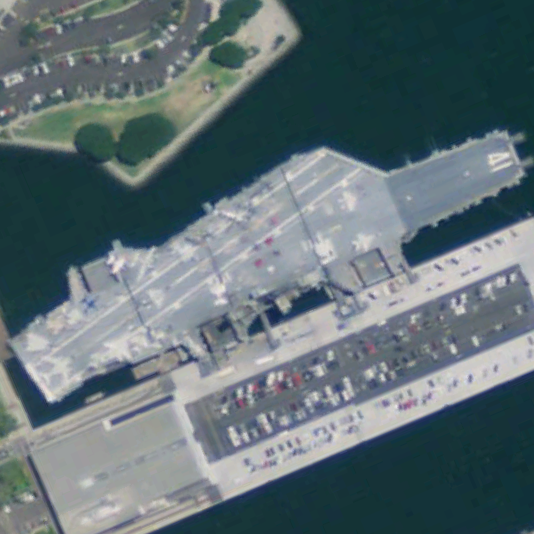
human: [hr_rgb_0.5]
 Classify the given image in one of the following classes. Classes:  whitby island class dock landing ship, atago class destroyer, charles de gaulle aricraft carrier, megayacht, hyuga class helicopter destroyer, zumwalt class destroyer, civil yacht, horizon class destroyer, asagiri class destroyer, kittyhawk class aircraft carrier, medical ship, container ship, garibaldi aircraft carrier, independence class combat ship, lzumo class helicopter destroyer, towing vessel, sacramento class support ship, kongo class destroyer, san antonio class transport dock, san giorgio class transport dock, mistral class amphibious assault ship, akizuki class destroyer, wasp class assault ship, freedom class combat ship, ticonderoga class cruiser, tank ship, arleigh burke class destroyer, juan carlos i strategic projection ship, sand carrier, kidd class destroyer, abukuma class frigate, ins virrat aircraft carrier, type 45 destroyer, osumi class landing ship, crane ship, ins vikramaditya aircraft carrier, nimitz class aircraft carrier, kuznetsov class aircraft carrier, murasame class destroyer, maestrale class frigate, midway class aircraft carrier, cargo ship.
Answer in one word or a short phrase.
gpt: Midway class aircraft carrier